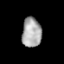
Tissue: lung
Cell type: Fibroblasts
Senescence score: 0.5994
Nuclear area (px): 565
Mean DAPI intensity: 168.168